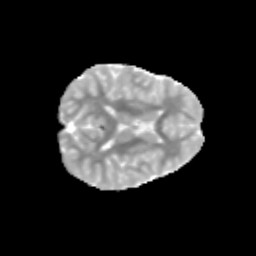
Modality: MD
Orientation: axial
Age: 11
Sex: female
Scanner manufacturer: siemens
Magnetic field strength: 3 T
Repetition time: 3.8 s
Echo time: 0.07 s